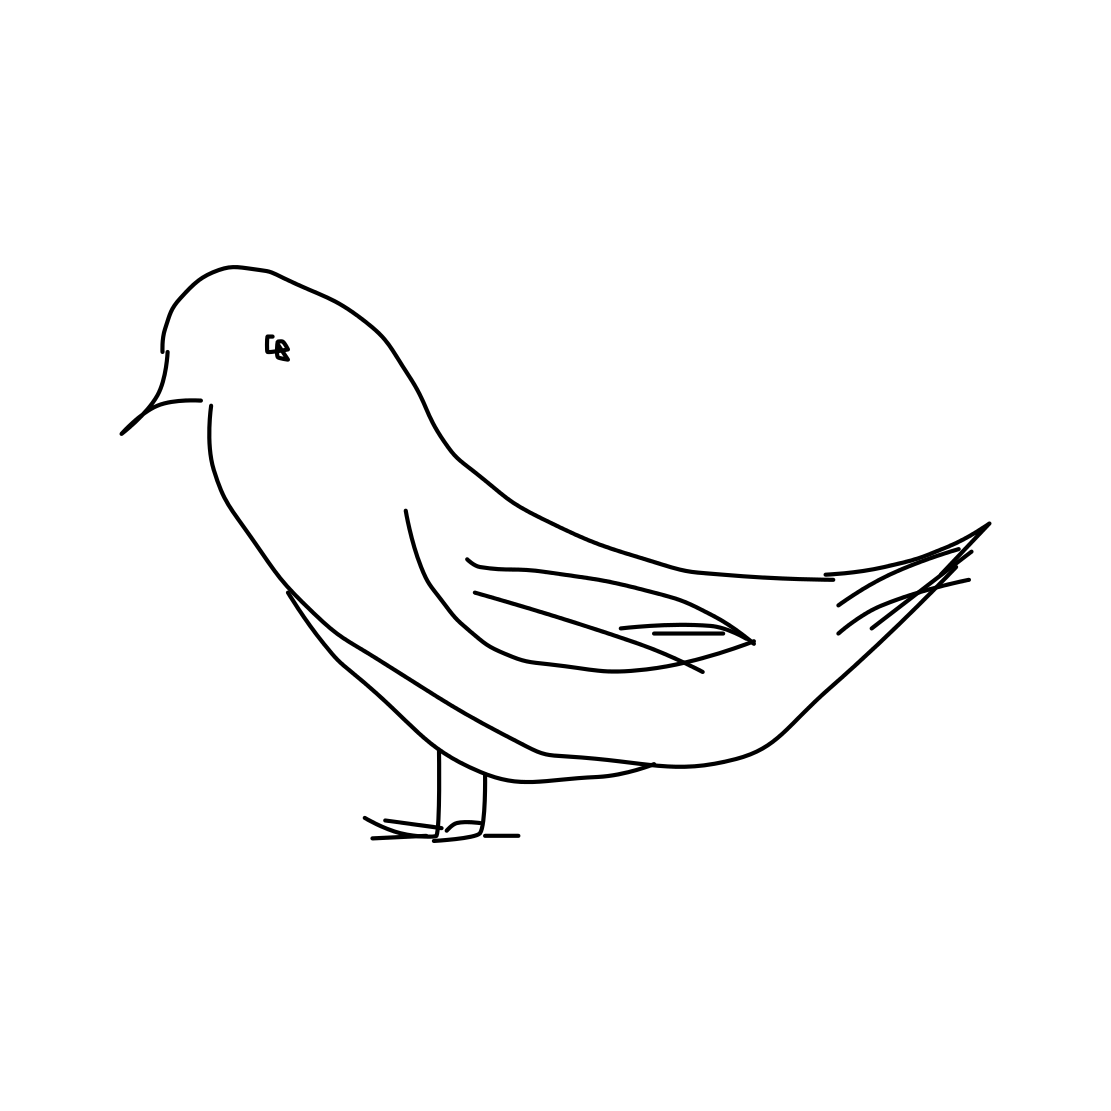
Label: pigeon